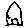
Label: house